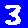
Digit: 3